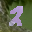
Label: 2